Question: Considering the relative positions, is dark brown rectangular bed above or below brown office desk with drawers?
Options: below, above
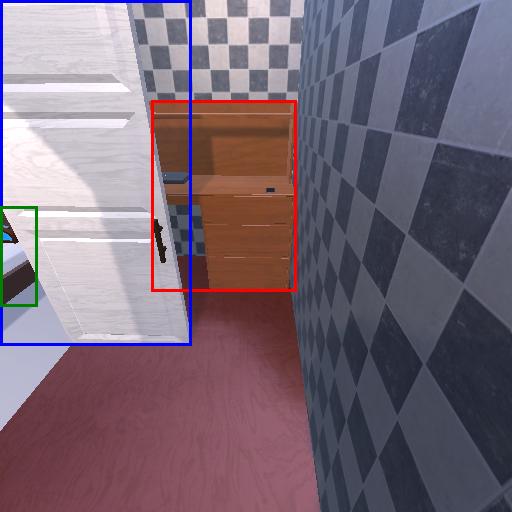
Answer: below